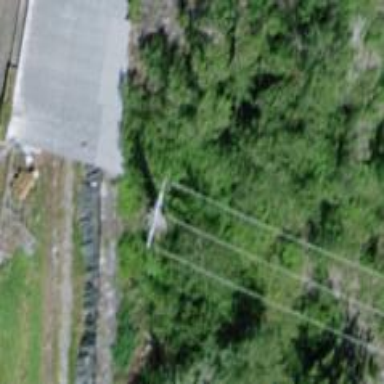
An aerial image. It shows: Power line in the image.